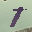
Label: 1